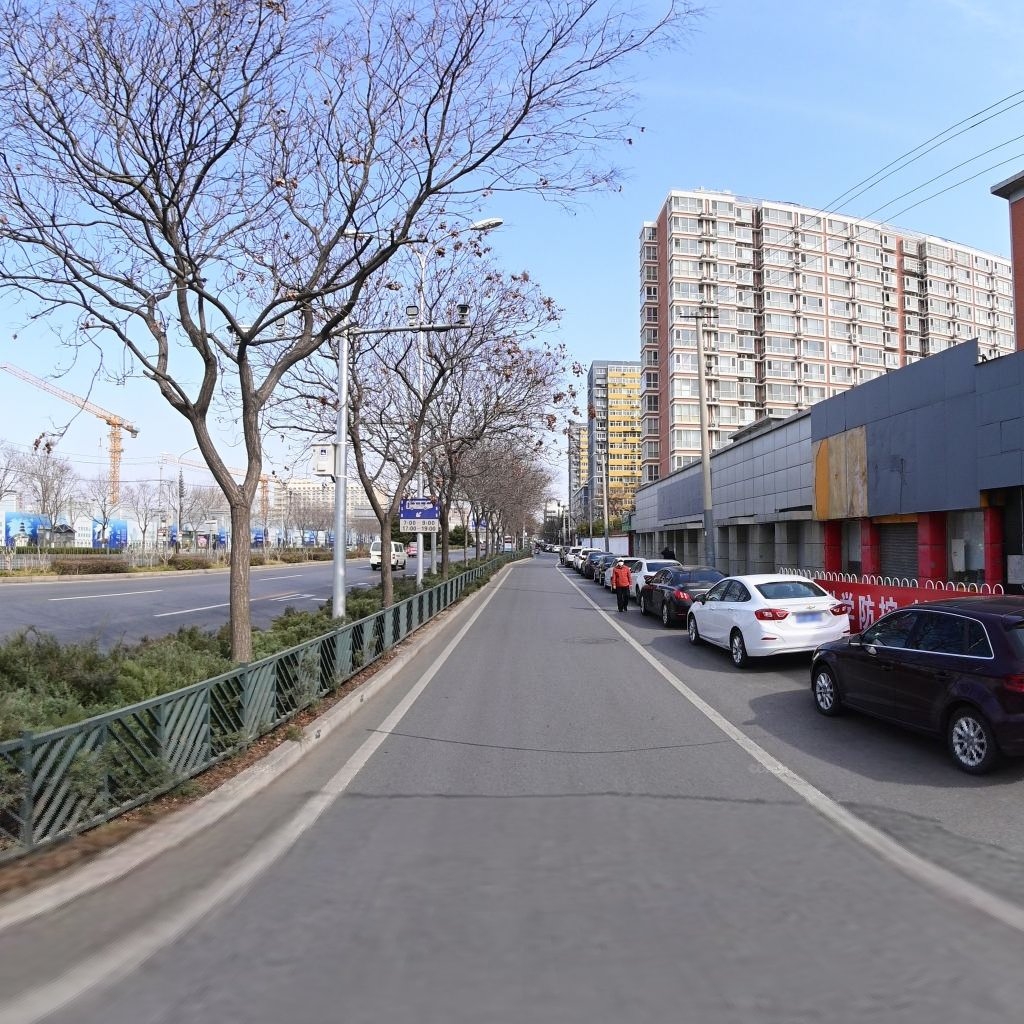
Region: Haidian
Road damage annotations: transverse patch, manhole cover